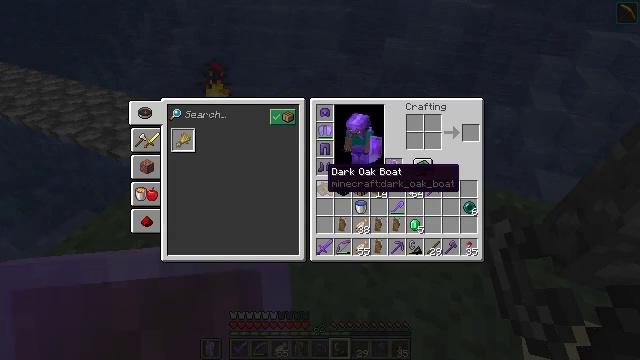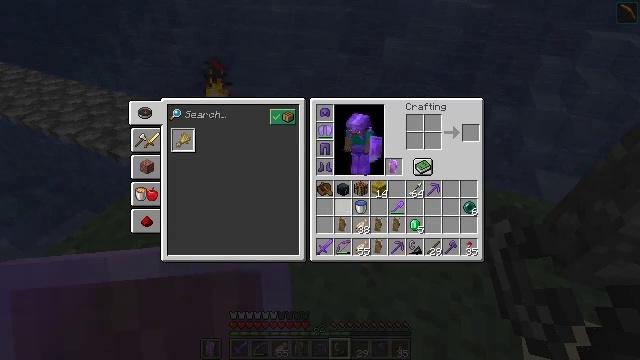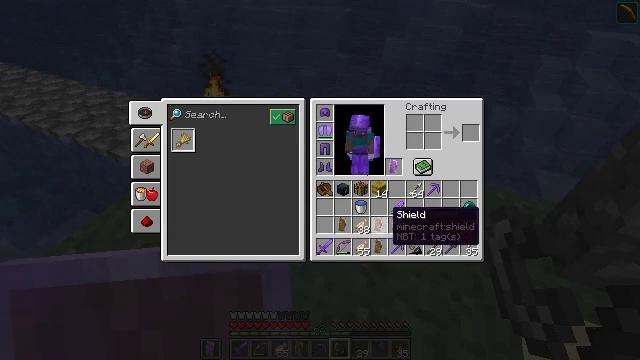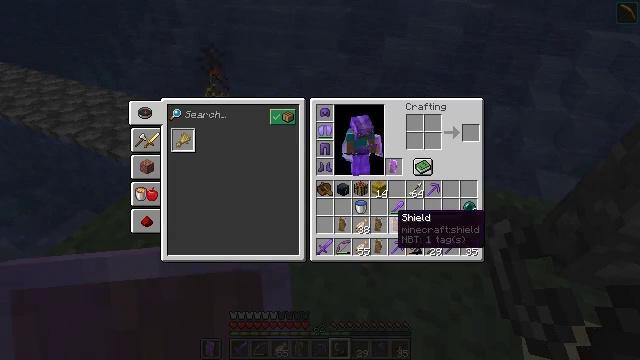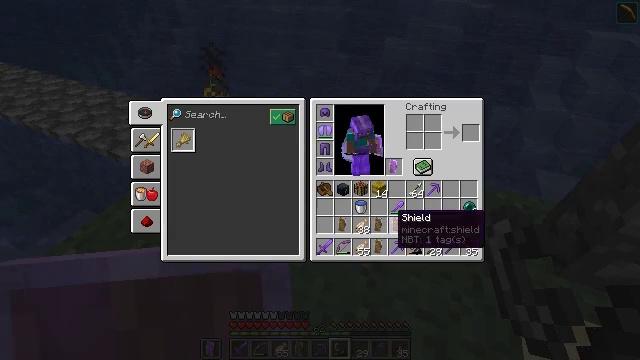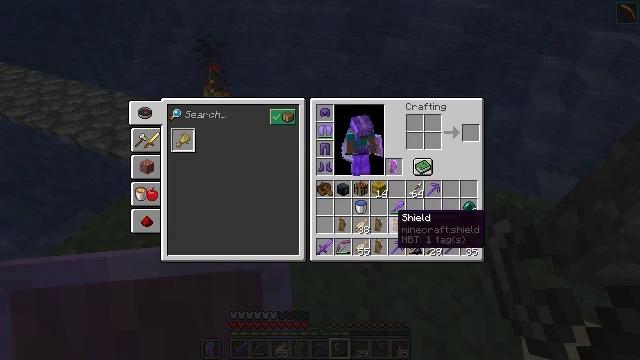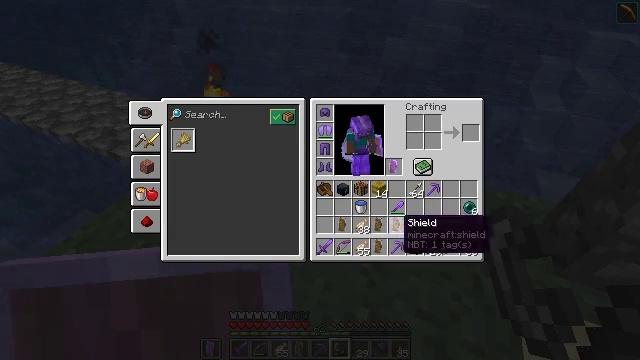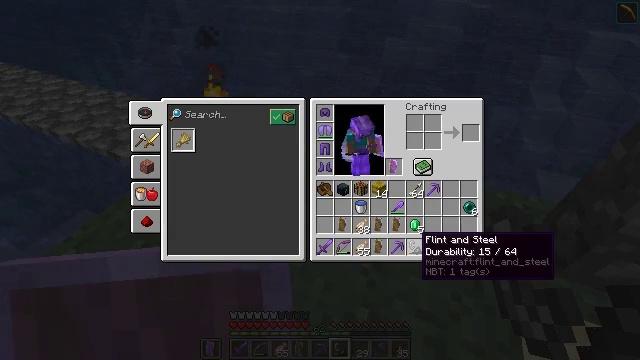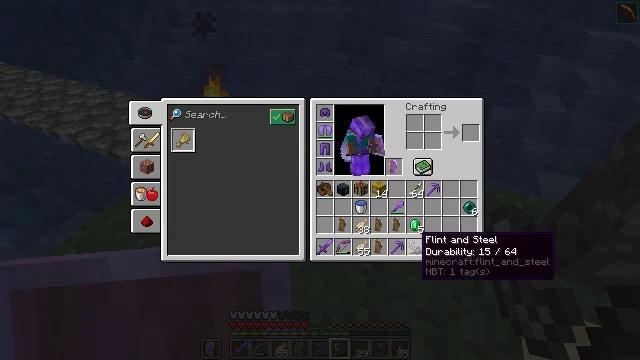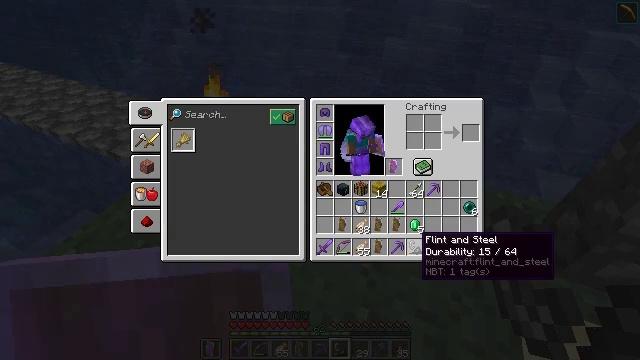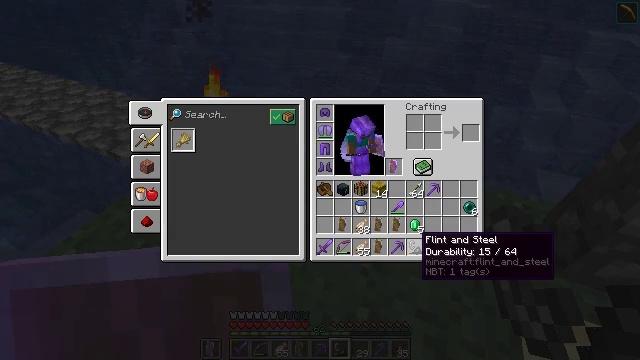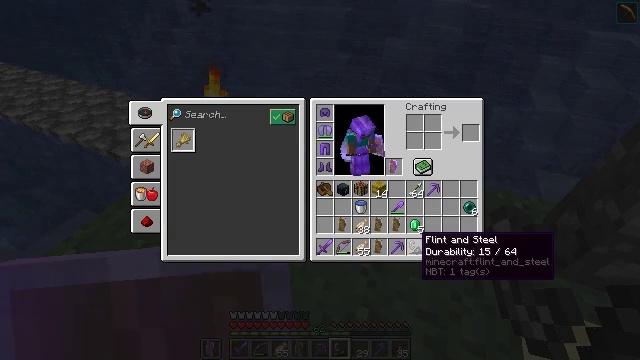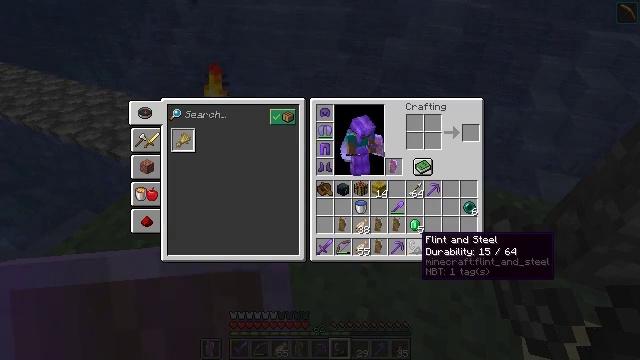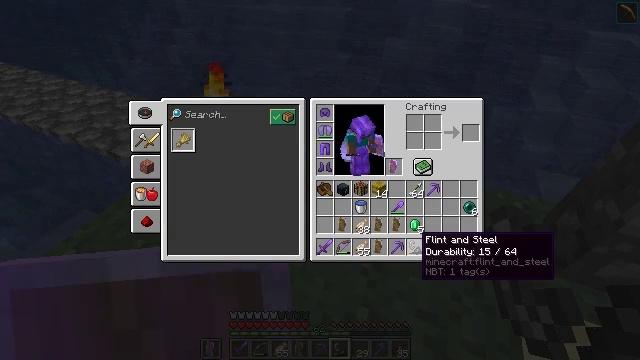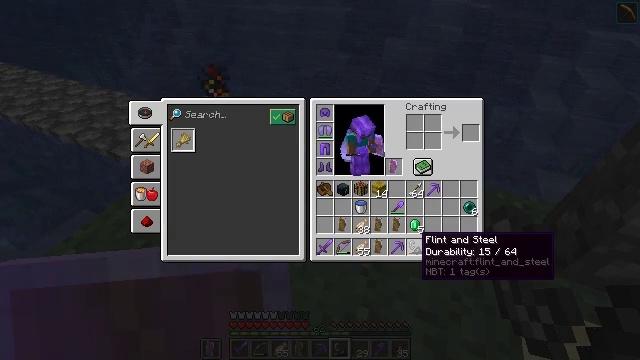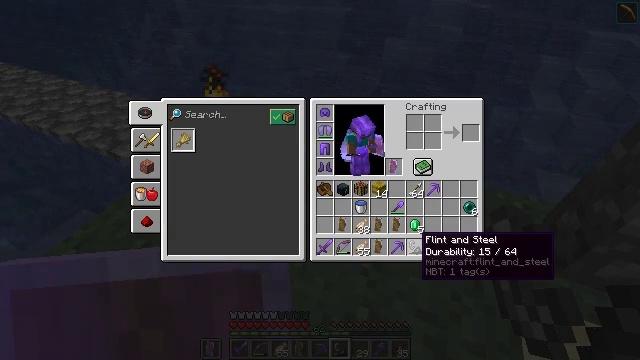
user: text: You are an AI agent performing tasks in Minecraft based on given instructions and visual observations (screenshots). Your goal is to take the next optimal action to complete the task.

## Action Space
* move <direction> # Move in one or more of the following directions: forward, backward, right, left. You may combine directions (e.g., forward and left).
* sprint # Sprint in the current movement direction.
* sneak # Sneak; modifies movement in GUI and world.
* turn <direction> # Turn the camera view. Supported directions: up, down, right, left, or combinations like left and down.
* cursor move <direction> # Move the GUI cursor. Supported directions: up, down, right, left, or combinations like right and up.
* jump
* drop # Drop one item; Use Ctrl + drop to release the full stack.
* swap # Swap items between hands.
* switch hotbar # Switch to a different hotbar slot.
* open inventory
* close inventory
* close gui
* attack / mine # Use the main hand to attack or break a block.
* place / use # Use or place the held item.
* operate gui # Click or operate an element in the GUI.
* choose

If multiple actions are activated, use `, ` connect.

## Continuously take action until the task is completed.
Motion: motion action
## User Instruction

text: Remove a shield from the inventory.
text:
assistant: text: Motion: turn right and down
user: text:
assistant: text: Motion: turn right and down
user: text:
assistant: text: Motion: no_op
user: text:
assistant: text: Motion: no_op
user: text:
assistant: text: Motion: no_op
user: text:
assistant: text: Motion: no_op
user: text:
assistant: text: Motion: turn right and down
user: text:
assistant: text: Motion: no_op
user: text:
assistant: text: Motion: no_op
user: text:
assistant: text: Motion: no_op
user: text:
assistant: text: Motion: no_op
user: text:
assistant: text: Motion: no_op
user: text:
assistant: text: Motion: no_op
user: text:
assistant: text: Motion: no_op
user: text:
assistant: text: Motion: no_op
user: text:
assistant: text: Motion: no_op
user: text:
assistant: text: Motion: no_op
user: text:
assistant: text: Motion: no_op
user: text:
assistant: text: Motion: no_op
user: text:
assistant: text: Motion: no_op
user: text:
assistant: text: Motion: no_op
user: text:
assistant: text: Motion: no_op
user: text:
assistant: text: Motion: attack / mine
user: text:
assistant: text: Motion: attack / mine
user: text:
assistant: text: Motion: attack / mine
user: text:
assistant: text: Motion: no_op
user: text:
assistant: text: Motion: no_op
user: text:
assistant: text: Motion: no_op
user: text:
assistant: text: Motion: no_op
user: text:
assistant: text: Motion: turn right